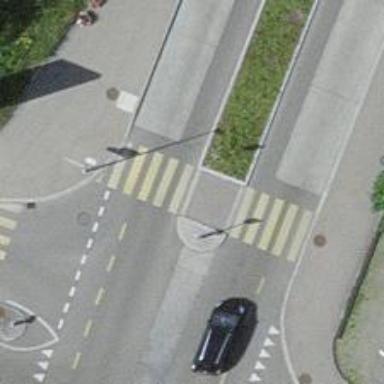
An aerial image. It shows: Kerb barrier.